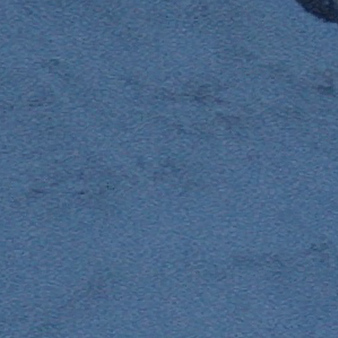
Label: other